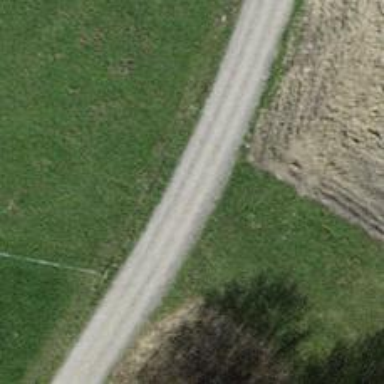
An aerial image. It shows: Compacted track with grade2 level.